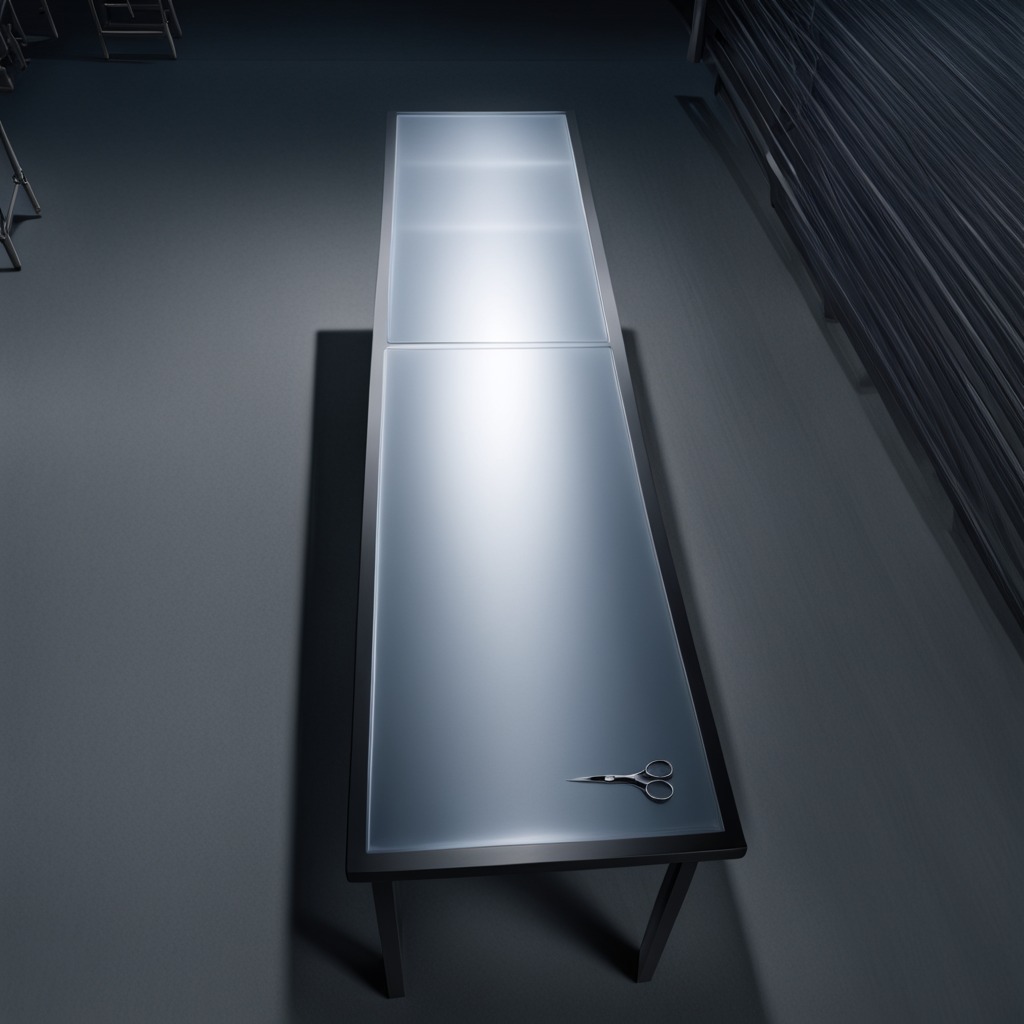
A scissor lying on the tabletop